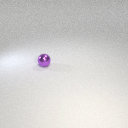
small purple metal sphere